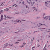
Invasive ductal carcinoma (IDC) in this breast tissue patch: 1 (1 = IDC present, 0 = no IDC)